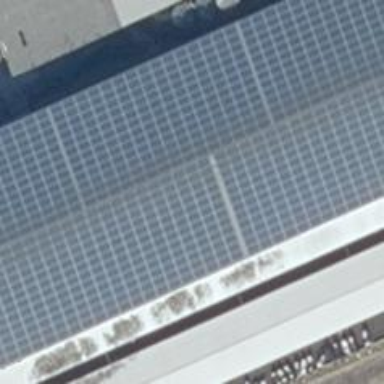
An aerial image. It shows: Solar power generator using photovoltaic method with solar photovoltaic panel types.